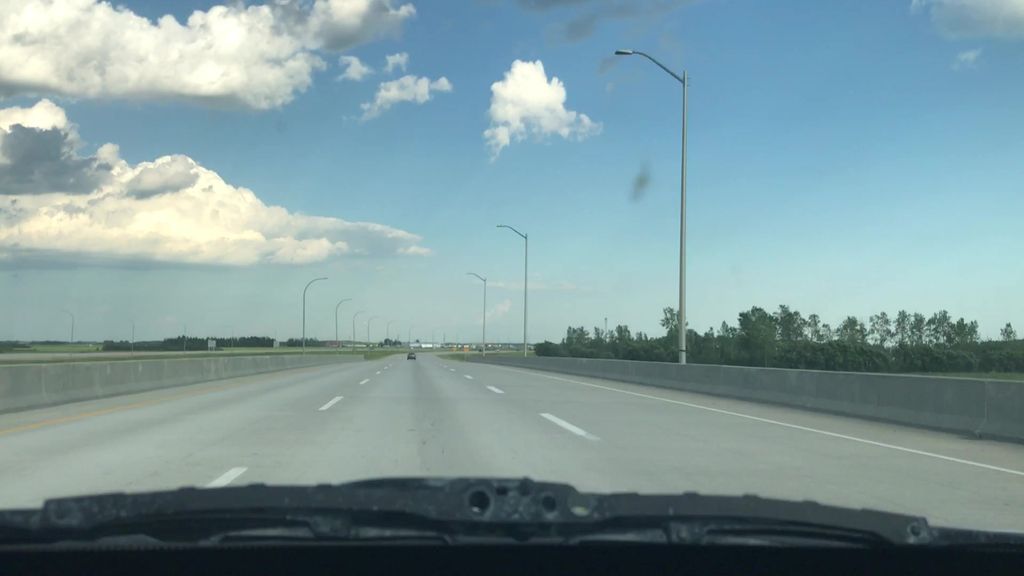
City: winnipeg